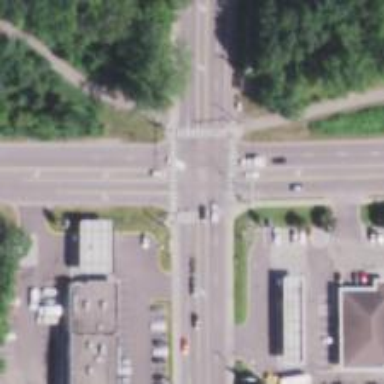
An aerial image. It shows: Marked crossing on footway.